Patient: sex F, age 72
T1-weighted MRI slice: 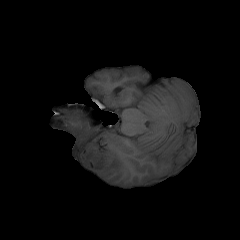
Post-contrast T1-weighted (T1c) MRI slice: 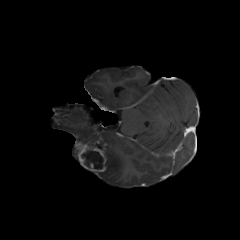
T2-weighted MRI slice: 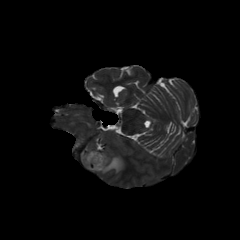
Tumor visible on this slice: yes
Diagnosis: Glioblastoma, IDH-wildtype
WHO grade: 4